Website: lowes
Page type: billing-address
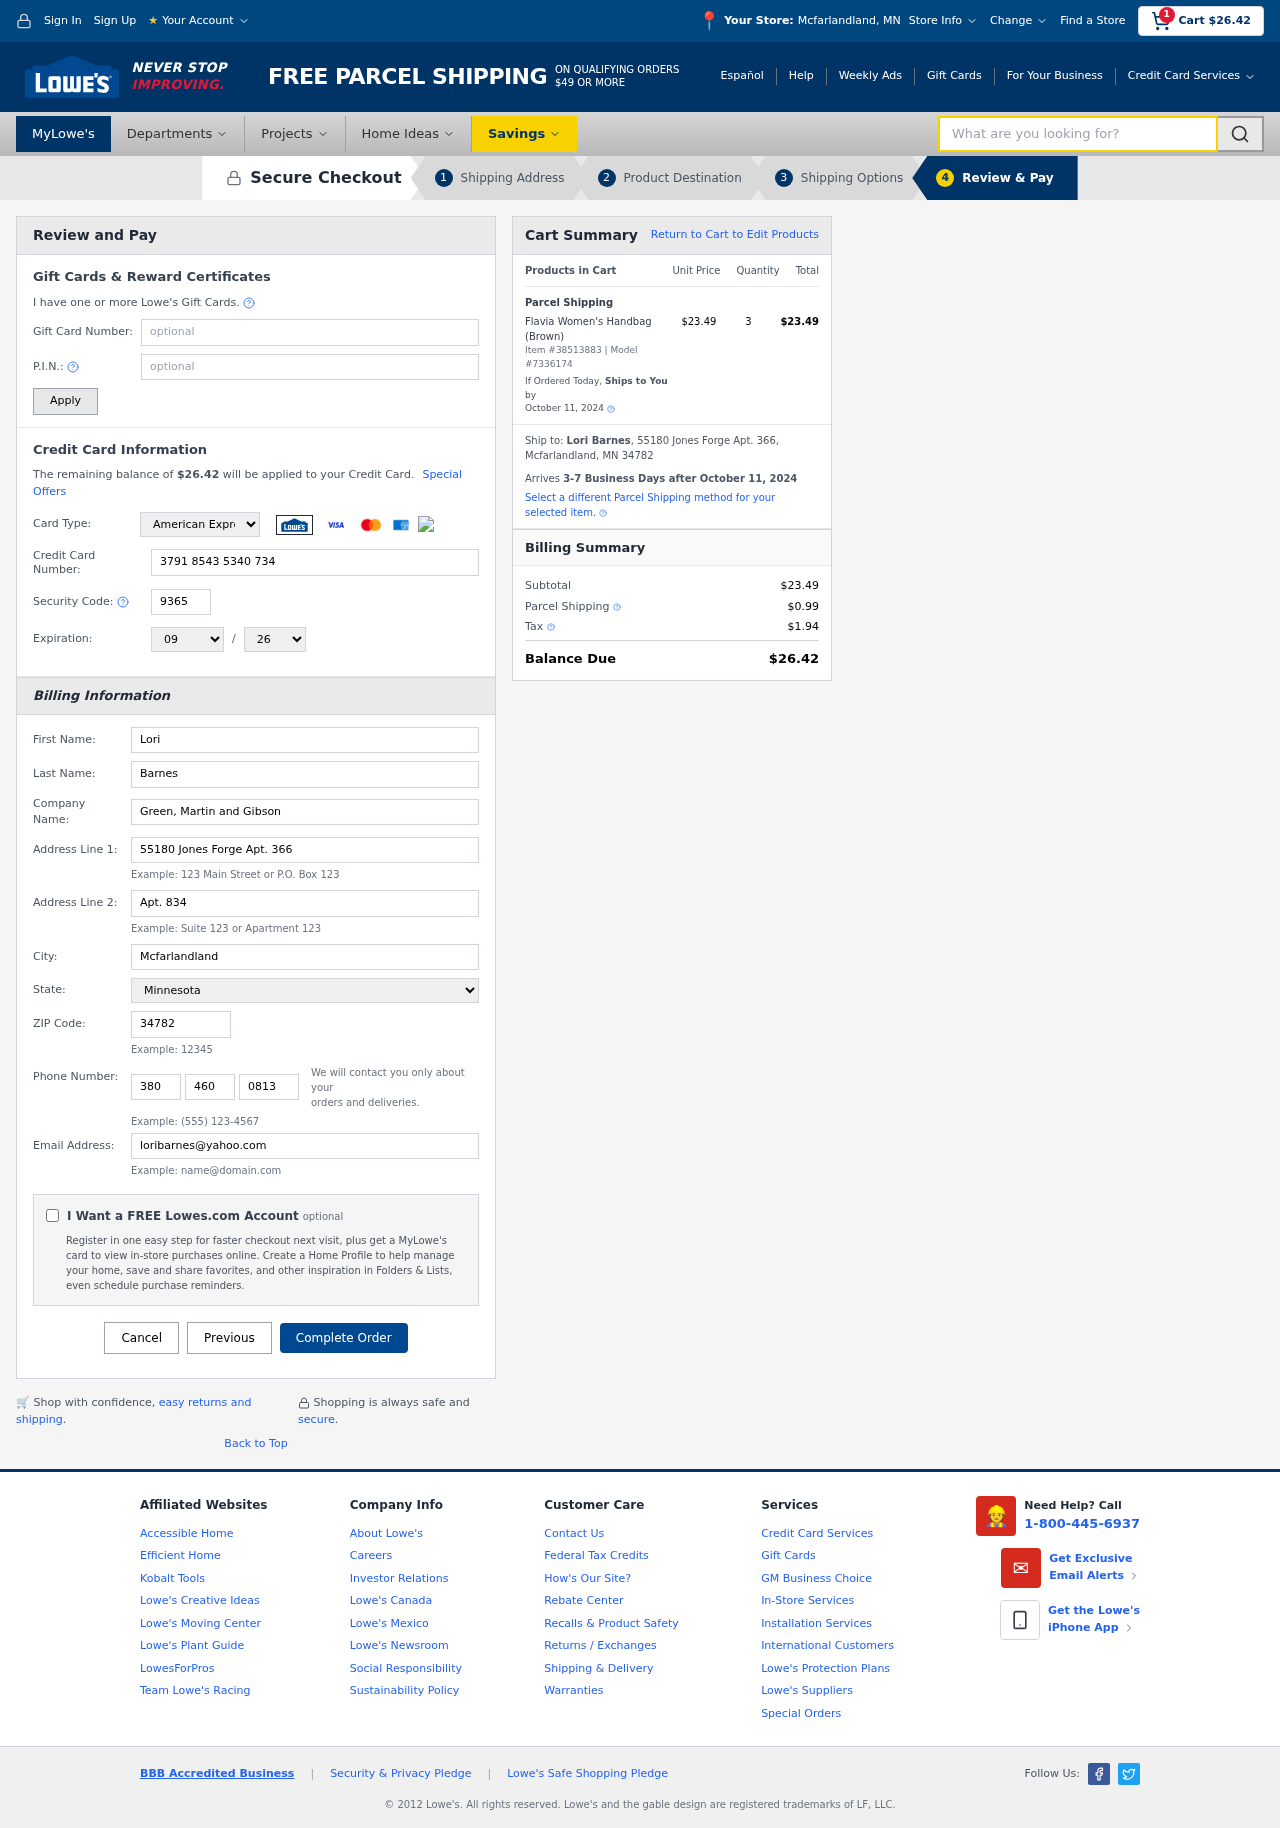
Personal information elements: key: PII_CARD_CVV
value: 9365
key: PII_CARD_EXPIRY_MONTH
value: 09
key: PII_CARD_EXPIRY_YEAR
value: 26
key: PII_CARD_NUMBER
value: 3791 8543 5340 734
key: PII_CARD_TYPE
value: American Express
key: PII_CITY
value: Mcfarlandland
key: PII_CITY_STATE
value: Mcfarlandland, MN
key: PII_COMPANY
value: Green, Martin and Gibson
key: PII_EMAIL
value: loribarnes@yahoo.com
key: PII_FIRSTNAME
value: Lori
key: PII_FULLNAME
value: Lori Barnes
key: PII_LASTNAME
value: Barnes
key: PII_PHONE_AREA
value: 380
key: PII_PHONE_PREFIX
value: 460
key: PII_PHONE_SUFFIX
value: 0813
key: PII_POSTCODE
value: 34782
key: PII_STATE
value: Minnesota
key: PII_STREET
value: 55180 Jones Forge Apt. 366
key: PII_STREET2
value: Apt. 834
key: PII_CITY_STATE_ZIP
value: Mcfarlandland, MN 34782
Product elements: key: PRODUCT1_NAME
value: Flavia Women's Handbag (Brown)
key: PRODUCT1_PRICE
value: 23.49
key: PRODUCT1_QUANTITY
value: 3
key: PRODUCT_ITEM_NUMBER
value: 38513883
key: PRODUCT_MODEL_NUMBER
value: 7336174
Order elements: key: ORDER_SUBTOTAL
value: $26.42
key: ORDER_TOTAL
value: $26.42
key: ORDER_SHIPPING_DATE
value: October 11, 2024
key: ORDER_SUBTOTAL
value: $23.49
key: ORDER_DELIVERY_DATE
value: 3-7 Business Days after October 11, 2024
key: ORDER_SHIPPING_DATE2
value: October 11, 2024
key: ORDER_SUBTOTAL2
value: $23.49
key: ORDER_SHIPPING_COST
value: $0.99
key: ORDER_TAX
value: $1.94
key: ORDER_TOTAL2
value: $26.42
Search elements: key: HEADER_SEARCH
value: What are you looking for?